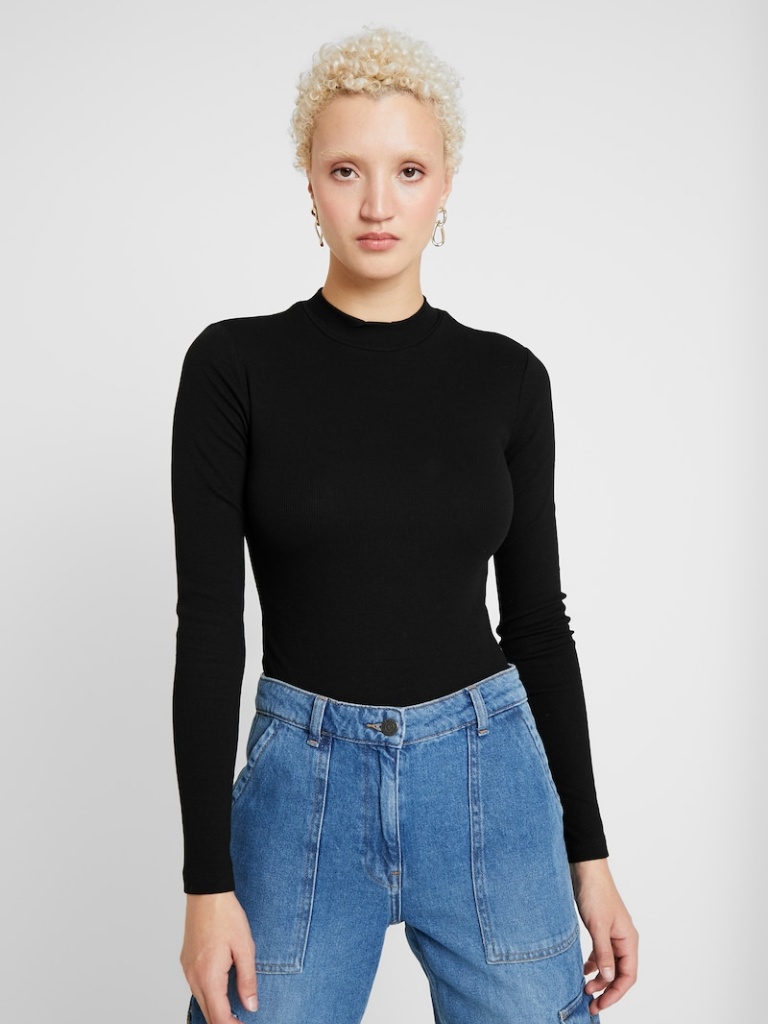
ribbed tight a long-sleeved with the sleeves down hip length Fully Tucked in crew bodysuit